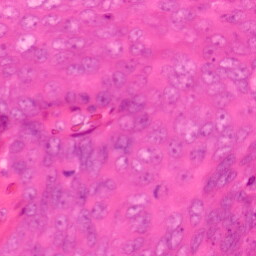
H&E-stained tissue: Colon